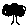
Label: tree